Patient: sex M, age 31
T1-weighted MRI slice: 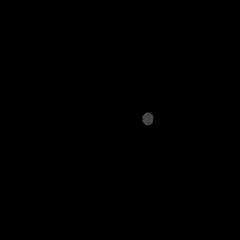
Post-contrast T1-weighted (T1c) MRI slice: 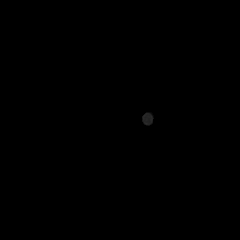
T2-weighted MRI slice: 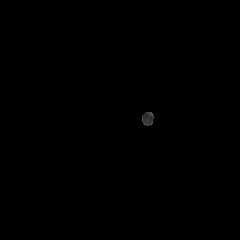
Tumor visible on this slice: no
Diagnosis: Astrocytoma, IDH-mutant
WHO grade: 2